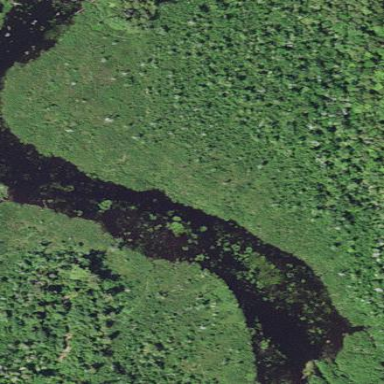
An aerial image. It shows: Bog wetland area.